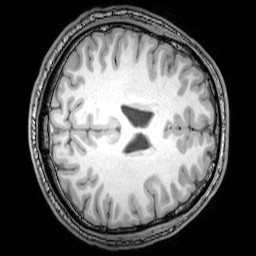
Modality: T1w
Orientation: axial
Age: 24
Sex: male
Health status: healthy
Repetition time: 0.081 s
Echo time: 0.037 s